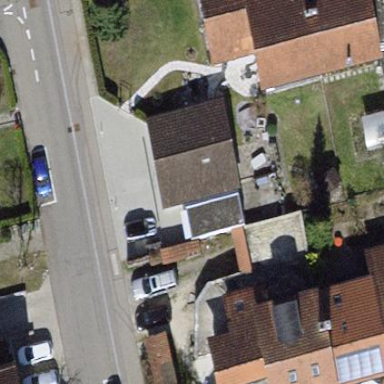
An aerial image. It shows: Group of garages.